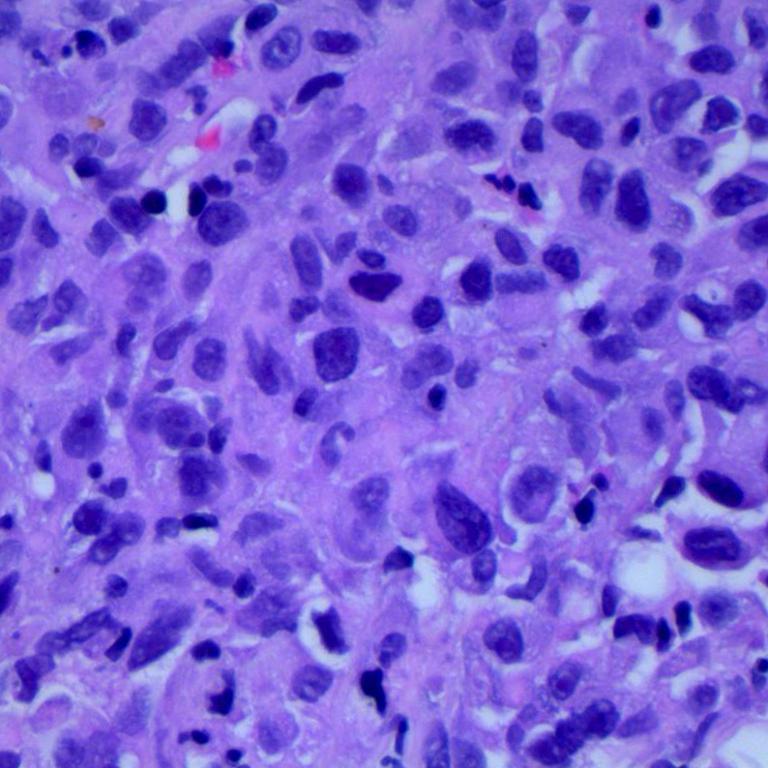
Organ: lung
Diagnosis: adenocarcinomas